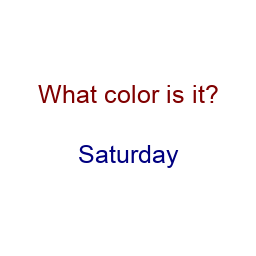
Color: navy
Background color: white
Question text color: maroon